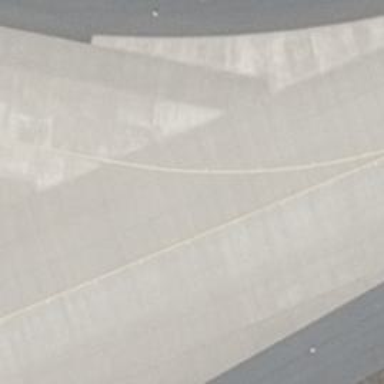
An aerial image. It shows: Taxiway at the airport with concrete surface.